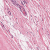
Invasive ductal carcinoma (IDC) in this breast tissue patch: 0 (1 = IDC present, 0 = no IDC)